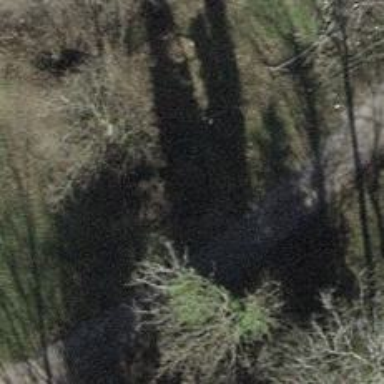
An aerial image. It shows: Culvert tunnel.